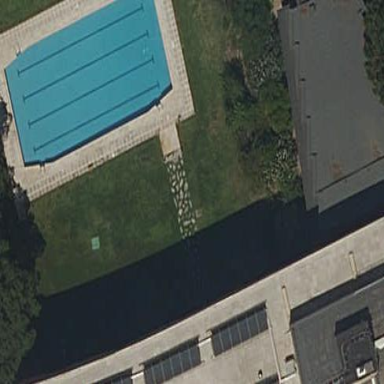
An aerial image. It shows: Swimming pool located in leisure land.